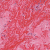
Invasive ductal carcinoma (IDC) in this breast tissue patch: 0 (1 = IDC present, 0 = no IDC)